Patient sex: M
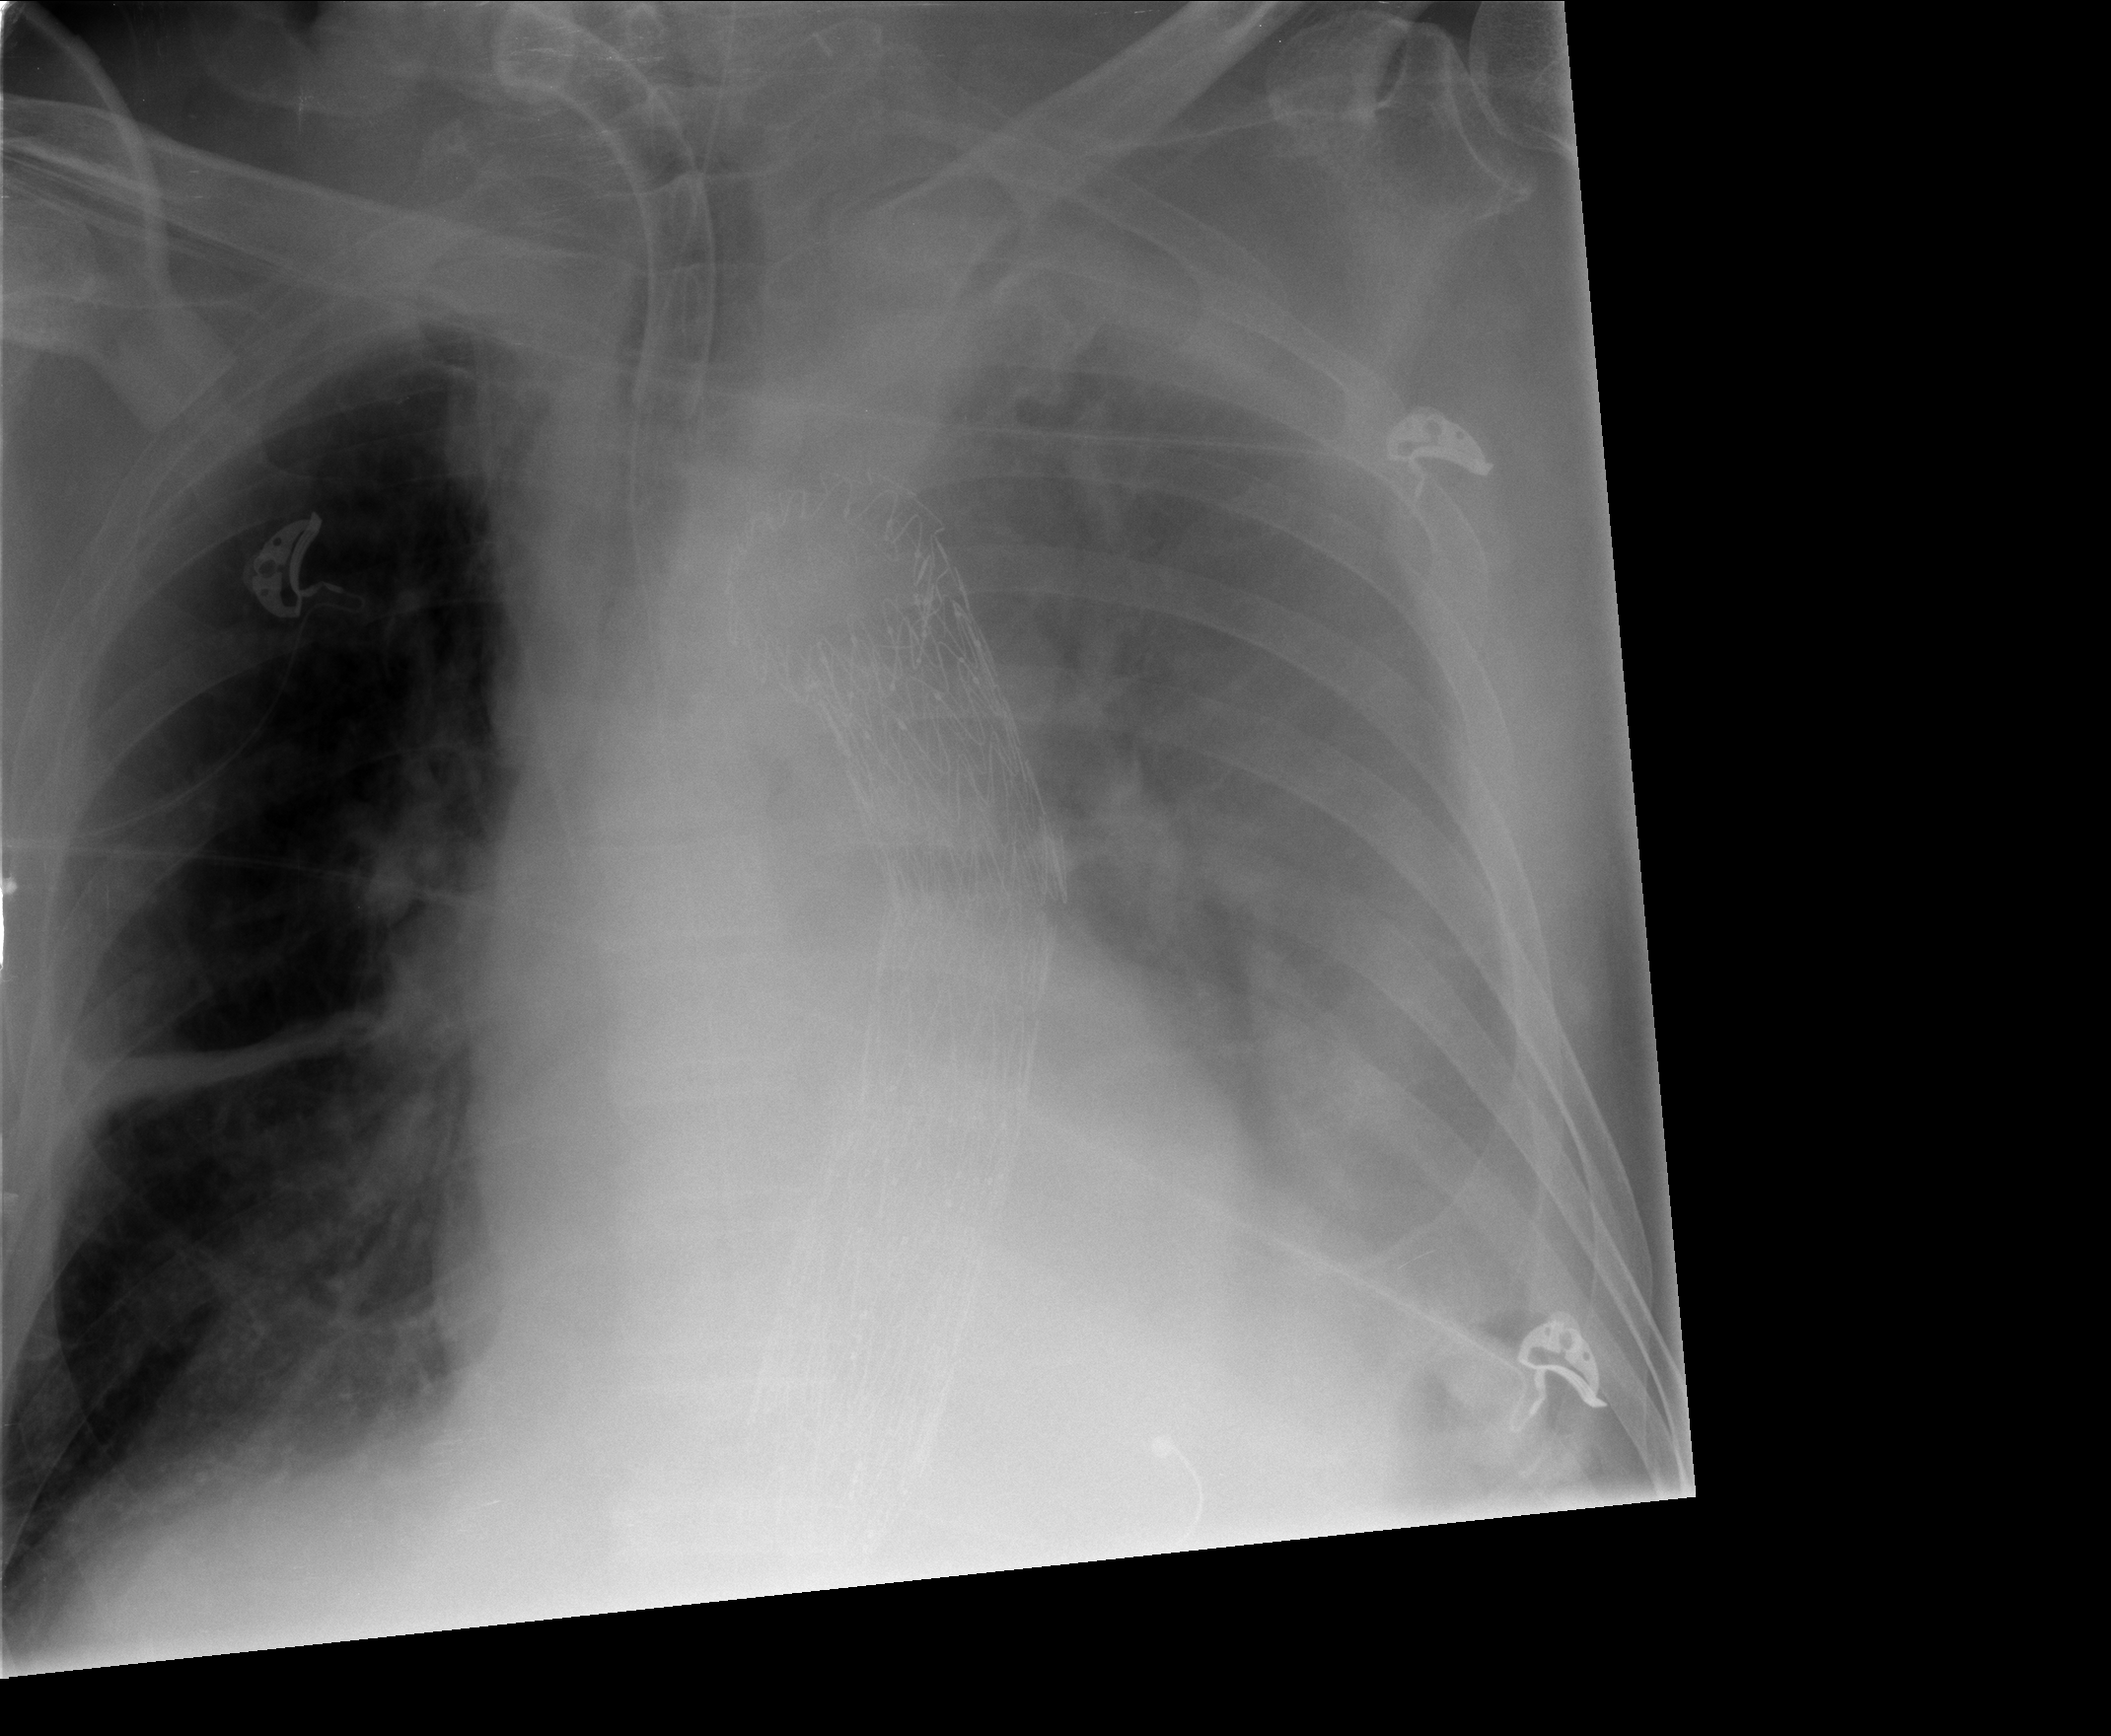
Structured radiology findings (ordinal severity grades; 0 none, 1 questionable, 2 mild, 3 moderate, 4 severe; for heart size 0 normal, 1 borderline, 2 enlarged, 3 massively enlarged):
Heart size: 1
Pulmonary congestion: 0
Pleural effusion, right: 2
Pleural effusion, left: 2
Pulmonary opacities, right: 0
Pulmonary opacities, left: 0
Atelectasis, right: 0
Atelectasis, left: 2